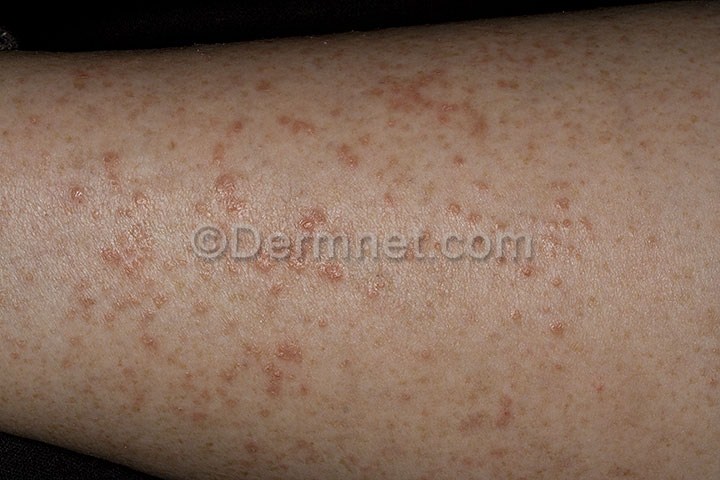
Disease: Psoriasis pictures Lichen Planus and related diseases